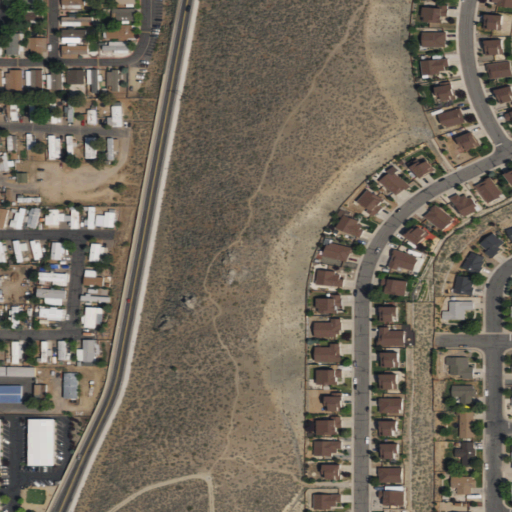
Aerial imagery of ridge(s) in Nevada named Lone Mountain containing medium intensity development, low intensity development, shrub, high intensity development, and open development